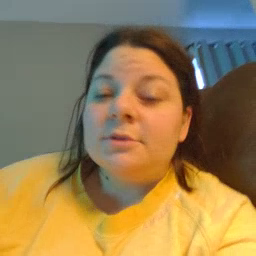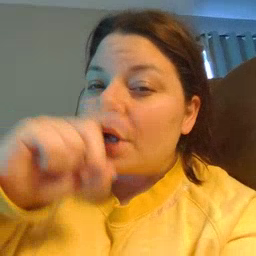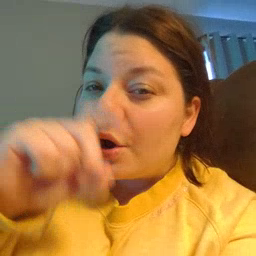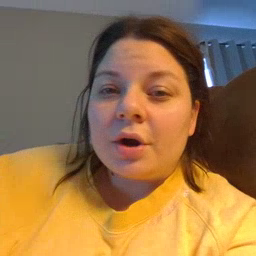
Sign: doll